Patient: sex F, age 35
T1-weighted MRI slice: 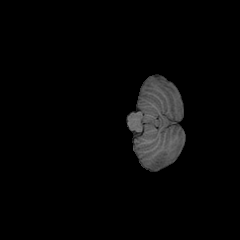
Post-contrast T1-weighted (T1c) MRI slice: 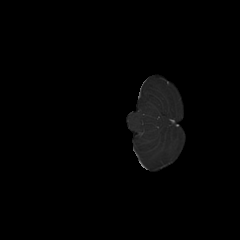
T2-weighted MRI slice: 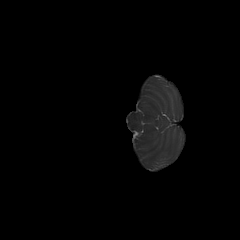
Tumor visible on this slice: no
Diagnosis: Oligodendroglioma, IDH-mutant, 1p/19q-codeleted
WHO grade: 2